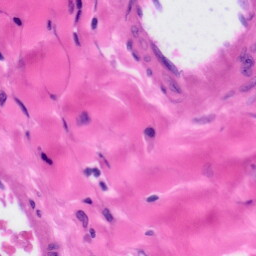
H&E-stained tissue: Tonsil